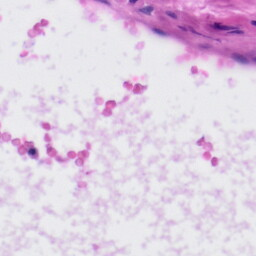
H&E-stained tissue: Liver